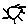
Label: sun